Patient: sex F, age 36
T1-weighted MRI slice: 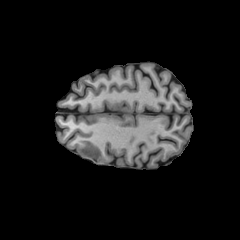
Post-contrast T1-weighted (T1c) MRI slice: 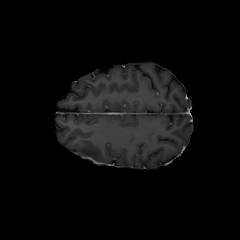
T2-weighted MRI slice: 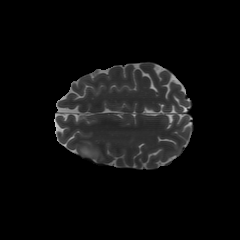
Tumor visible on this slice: yes
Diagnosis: Astrocytoma, IDH-mutant
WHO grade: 2